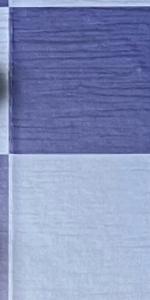
Label: Empty